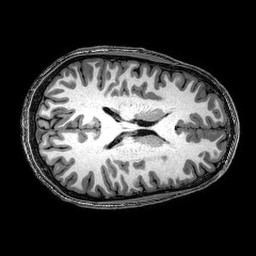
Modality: T1w
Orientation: axial
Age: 23
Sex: male
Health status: healthy
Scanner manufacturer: philips
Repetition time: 0.008286 s
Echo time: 0.0038 s